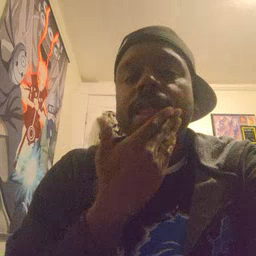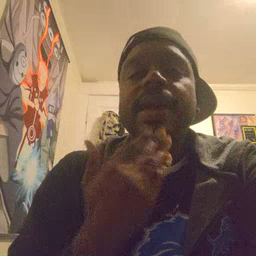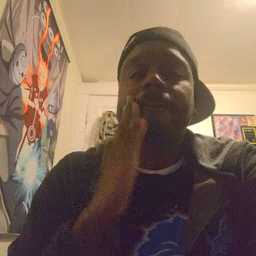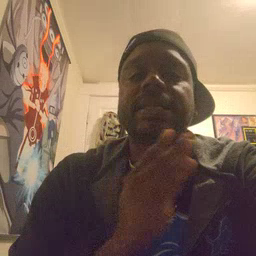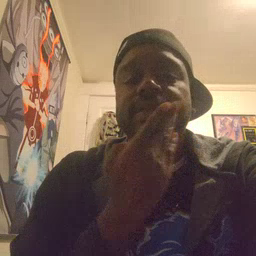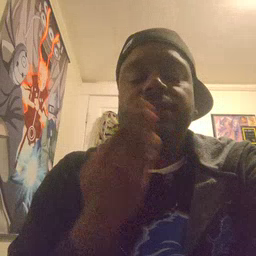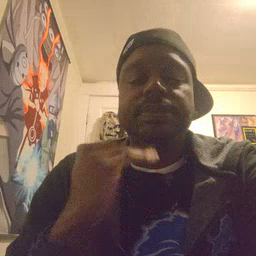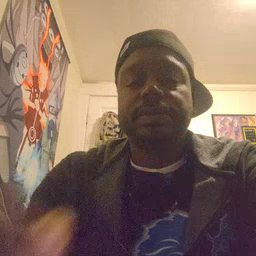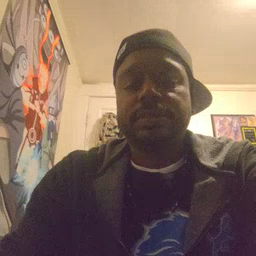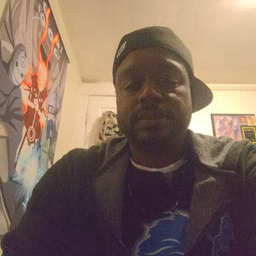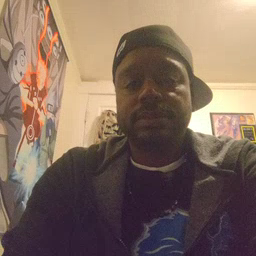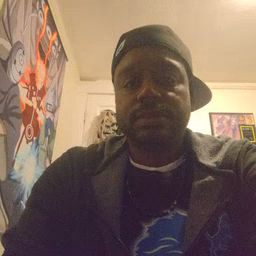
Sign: napkin